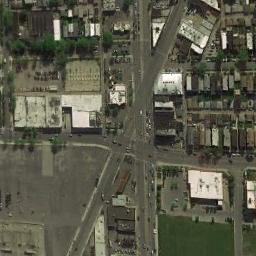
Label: intersection